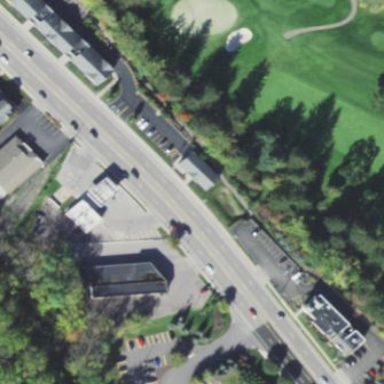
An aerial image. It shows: Retail fuel station.